Question: For a better idea of what I'm trying to do I created this photoshop mockup of a mobile, tablet, and desktop view:

'''
<div class="wrapper">
<ul class="flex-container">
<li><div>1</div></li>
<li><div>2</div></li>
<li><div>3</div></li>
<li><div>4</div></li>
<li><div>5</div></li>
<li><div>6</div></li>
<li><div>7</div></li>
<li><div>8</div></li>
<li><div>9</div></li>
<li><div>10</div></li>
<li><div>11</div></li>
<li><div>12</div></li>
<li><div>13</div></li>
<li><div>14</div></li>
<li><div>15</div></li>
<li><div>16</div></li>
<li><div>17</div></li>
<li><div>18</div></li>
<li><div>19</div></li>
<li><div>20</div></li>
<li><div>21</div></li>
<li><div>22</div></li>
<li><div>23</div></li>
<li><div>24</div></li>
<li><div>25</div></li>
<li><div>26</div></li>
<li><div>27</div></li>
<li><div>28</div></li>
<li><div>29</div></li>
<li><div>30</div></li>
<li><div>31</div></li>
<li><div>32</div></li>
<li><div>33</div></li>
<li><div>34</div></li>
<li><div>35</div></li>
<li><div>36</div></li>
<li><div>37</div></li>
<li><div>38</div></li>
<li><div>39</div></li>
<li><div>40</div></li>
<li><div>41</div></li>
<li><div>42</div></li>
<li><div>43</div></li>
<li><div>44</div></li>
<li><div>45</div></li>
<li><div>46</div></li>
<li><div>47</div></li>
<li><div>48</div></li>
<li><div>49</div></li>
<li><div>50</div></li>
<li><div>51</div></li>
<li><div>52</div></li>
<li><div>53</div></li>
<li><div>54</div></li>
<li><div>55</div></li>
<li><div>56</div></li>
<li><div>57</div></li>
<li><div>58</div></li>
<li><div>59</div></li>
<li><div>60</div></li>
<li><div>61</div></li>
<li><div>62</div></li>
<li><div>63</div></li>
<li><div>64</div></li>
<li><div>65</div></li>
<li><div>66</div></li>
<li><div>67</div></li>
<li><div>68</div></li>
<li><div>69</div></li>
<li><div>70</div></li>
<li><div>71</div></li>
<li><div>72</div></li>
<li><div>73</div></li>
<li><div>74</div></li>
<li><div>75</div></li>
<li><div>76</div></li>
<li><div>77</div></li>
<li><div>78</div></li>
<li><div>79</div></li>
<li><div>80</div></li>
<li><div>81</div></li>
<li><div>82</div></li>
<li><div>83</div></li>
<li><div>84</div></li>
<li><div>85</div></li>
<li><div>86</div></li>
<li><div>87</div></li>
<li><div>88</div></li>
<li><div>89</div></li>
<li><div>90</div></li>
<li><div>91</div></li>
<li><div>92</div></li>
<li><div>93</div></li>
<li><div>94</div></li>
<li><div>95</div></li>
<li><div>96</div></li>
<li><div>97</div></li>
<li><div>98</div></li>
<li><div>99</div></li>
<li><div>100</div></li>
</ul>
</div>
'''
As I'm still learning about how flexbox works I think this will give me a good idea about it. Thanks for your help in advance!
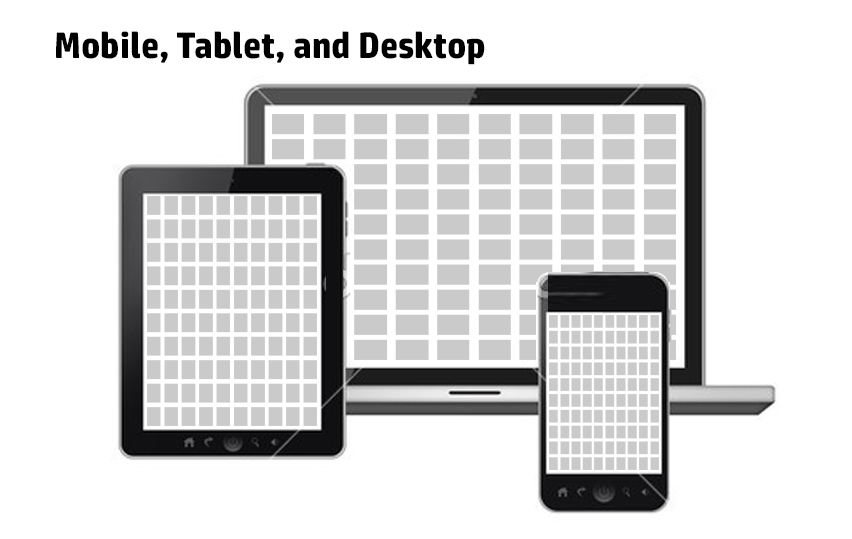
Answer: Check if this can help you
<URL>
CSS
'''
* {
margin: 0;
padding: 0;
}
html, body, .wrapper, .flex-container {
height: 100%
}
.flex-container li {
list-style: none;
width: 10%;
float: left;
height: 10%;
box-sizing: border-box;
border: 2px solid #fff;
background: #ccc
}
'''